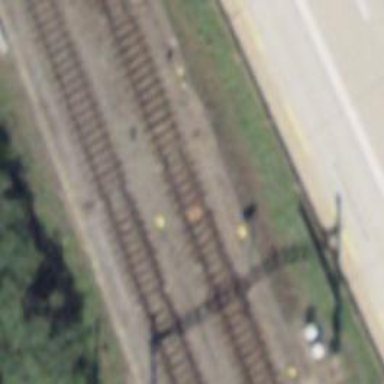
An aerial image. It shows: Railway switch.